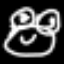
Label: frog